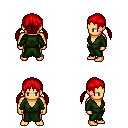
a pixel art fantasy rpg character, male body template, human, tanned skin, green robe, magenta pants, red twin-tailed hairstyle, four views (front, back, left, right), 2x2 character sprite sheet, small pixel art, hard edges, no anti-aliasing